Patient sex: M
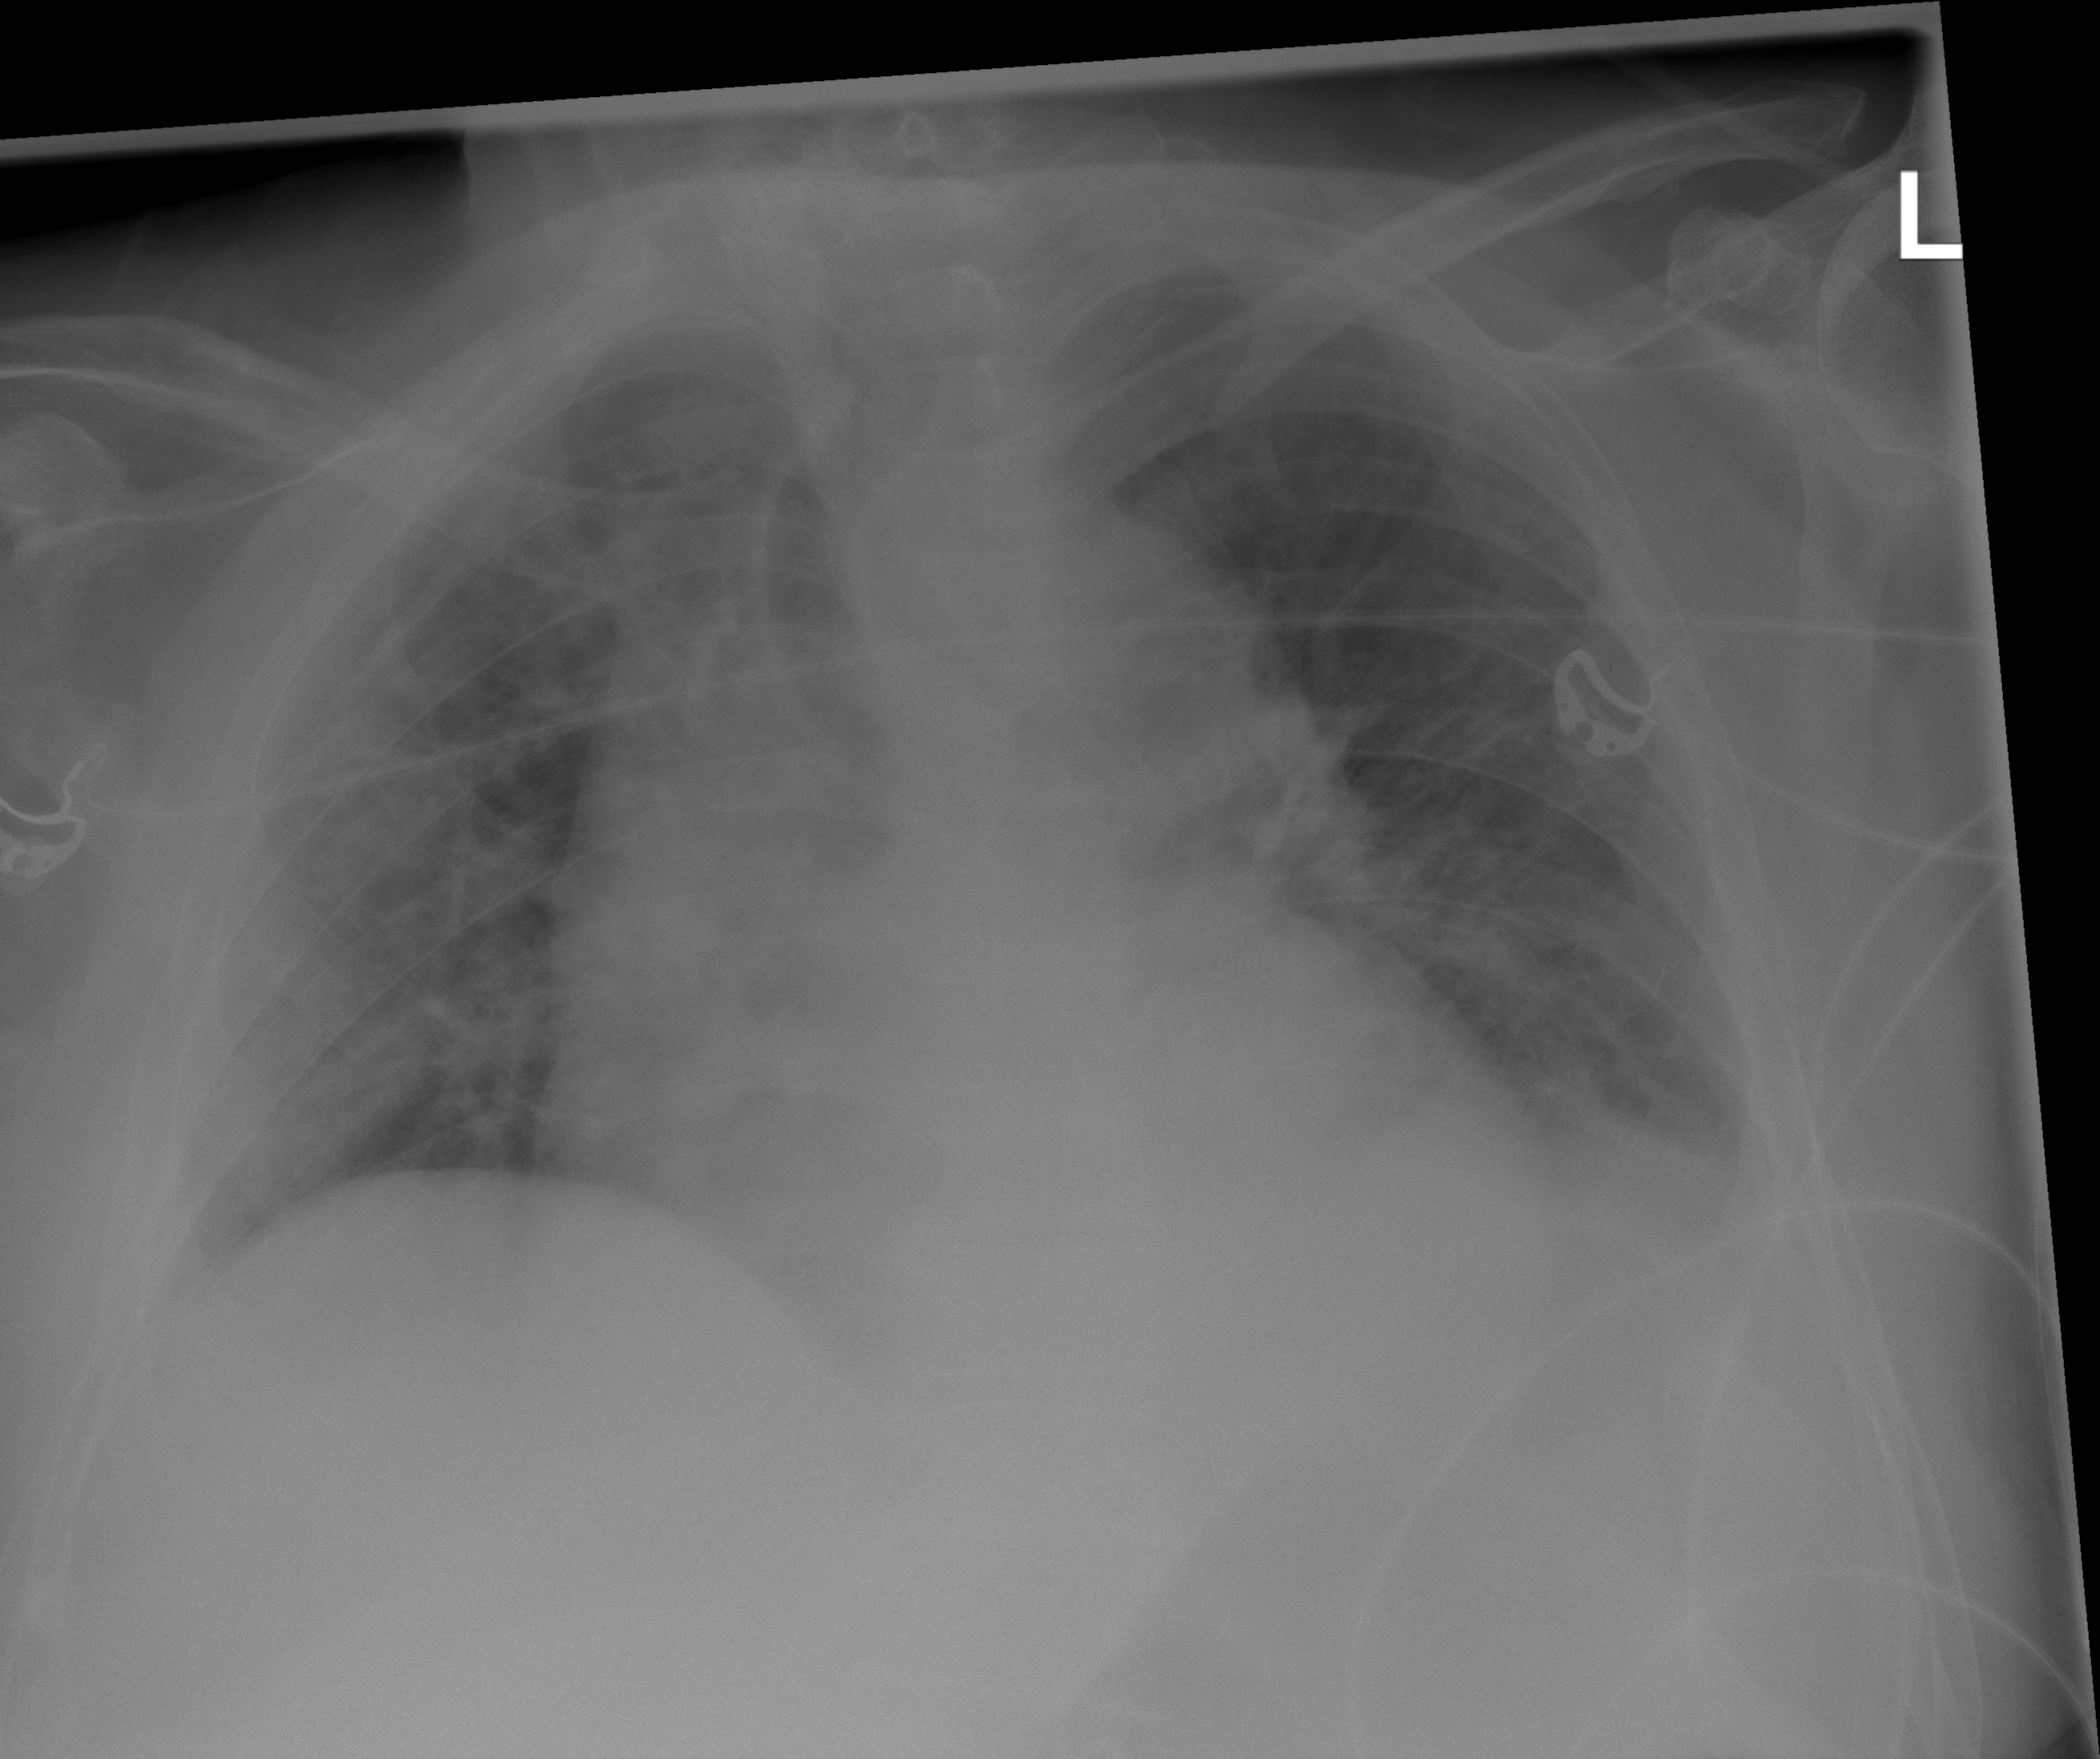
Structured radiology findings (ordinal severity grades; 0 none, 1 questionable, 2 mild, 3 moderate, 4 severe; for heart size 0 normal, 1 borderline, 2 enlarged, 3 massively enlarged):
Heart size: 2
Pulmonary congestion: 2
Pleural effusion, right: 0
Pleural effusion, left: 2
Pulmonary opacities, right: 2
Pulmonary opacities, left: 0
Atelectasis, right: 0
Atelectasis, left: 0